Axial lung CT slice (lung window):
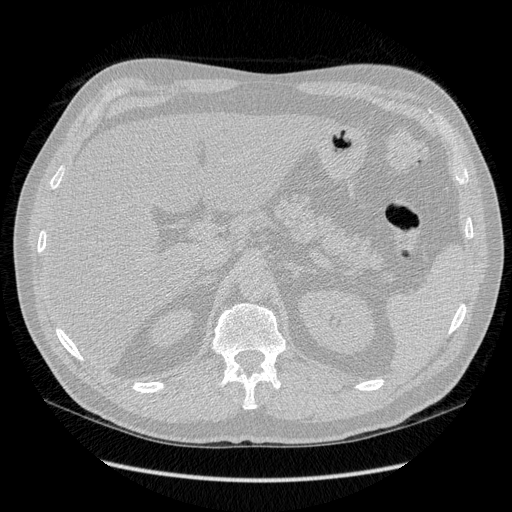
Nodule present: no